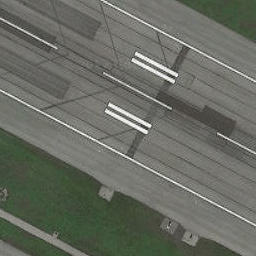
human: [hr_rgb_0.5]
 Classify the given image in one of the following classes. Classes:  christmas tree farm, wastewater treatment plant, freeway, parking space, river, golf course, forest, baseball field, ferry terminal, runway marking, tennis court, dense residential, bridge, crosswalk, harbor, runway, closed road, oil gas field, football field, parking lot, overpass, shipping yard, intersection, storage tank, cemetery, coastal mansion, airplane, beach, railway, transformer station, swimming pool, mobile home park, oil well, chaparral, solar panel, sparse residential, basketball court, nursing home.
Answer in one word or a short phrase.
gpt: runway